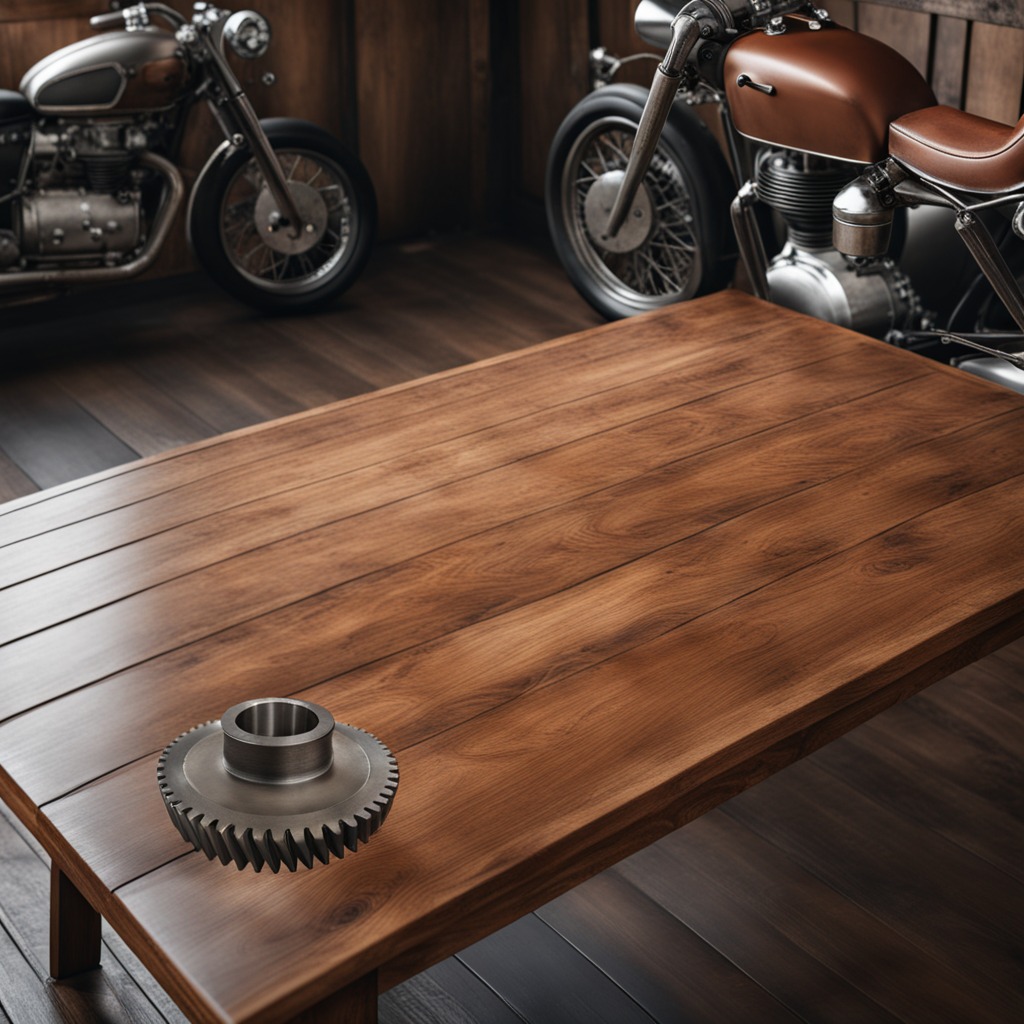
A steel gear with teeth lies on the wooden table.